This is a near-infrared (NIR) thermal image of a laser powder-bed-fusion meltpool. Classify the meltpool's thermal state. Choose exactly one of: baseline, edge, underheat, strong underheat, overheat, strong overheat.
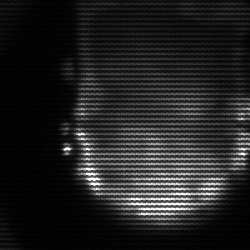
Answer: baseline